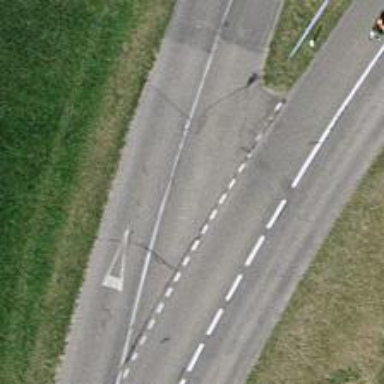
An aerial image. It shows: Tertiary road with asphalt surface.